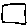
Label: square